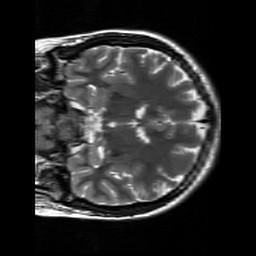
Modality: T2w
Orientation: coronal
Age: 21
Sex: female
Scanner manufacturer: siemens
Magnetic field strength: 3 T
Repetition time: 7 s
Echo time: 0.09 s